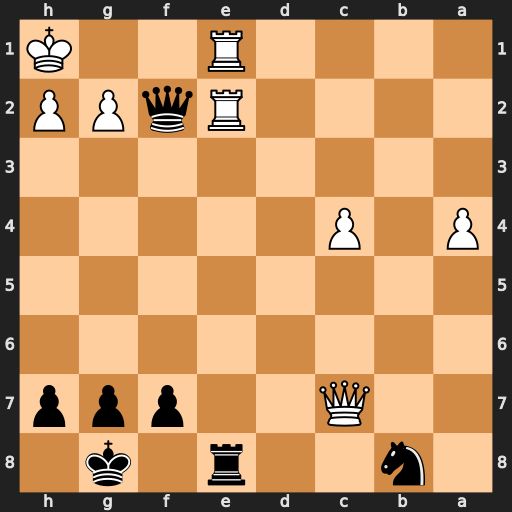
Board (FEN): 1n2r1k1/2Q2ppp/8/8/P1P5/8/4RqPP/4R2K
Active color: b
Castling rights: -
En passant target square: -
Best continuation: Qxe1+ Rxe1 Rxe1#